Interaction volume radius: 5 \u00c5
Interaction volume height: 20 \u00c5
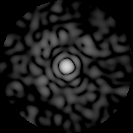
Disorder parameter: 0.8308